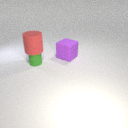
small green rubber cylinder in front of large purple rubber cube